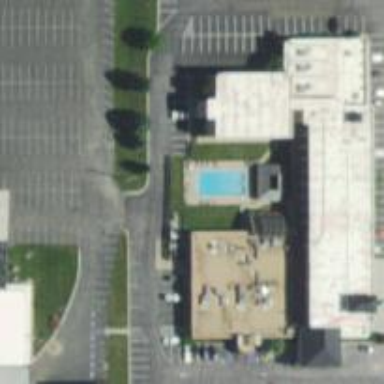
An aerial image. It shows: Hotel building.